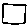
Label: square